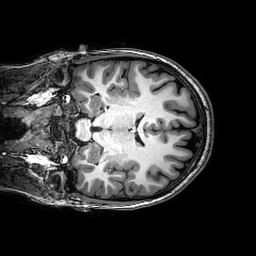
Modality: T1w
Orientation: coronal
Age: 23
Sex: female
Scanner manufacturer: philips
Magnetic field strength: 3 T
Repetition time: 0.0082 s
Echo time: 0.00376 s